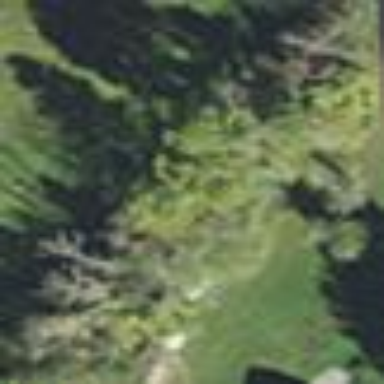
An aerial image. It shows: Beautiful woodland area.